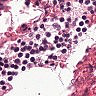
Metastatic tissue present: no